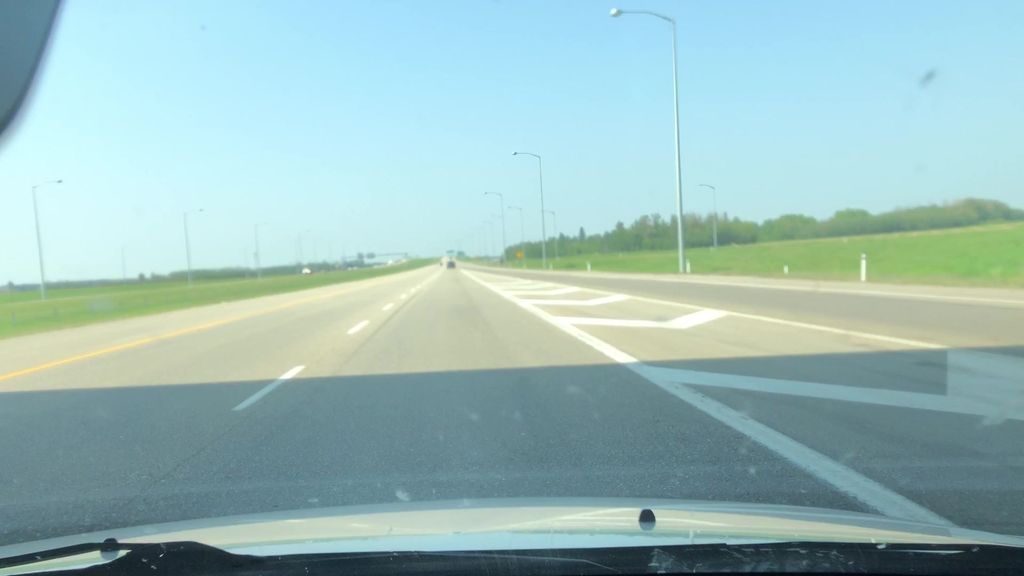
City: edmonton